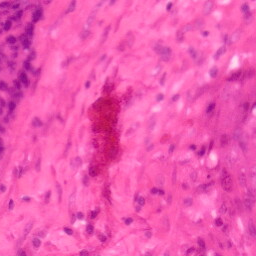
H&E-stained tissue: Colon